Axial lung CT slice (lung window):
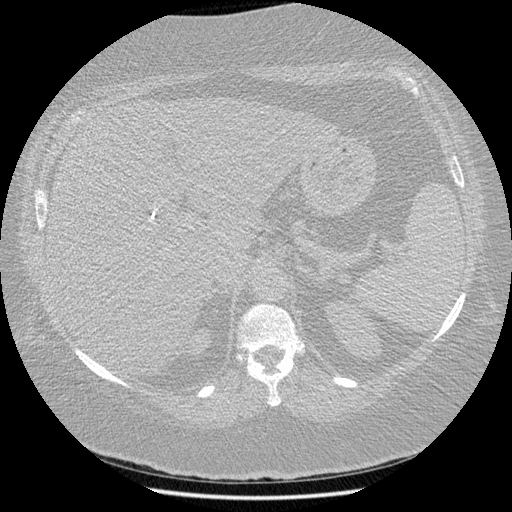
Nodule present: no